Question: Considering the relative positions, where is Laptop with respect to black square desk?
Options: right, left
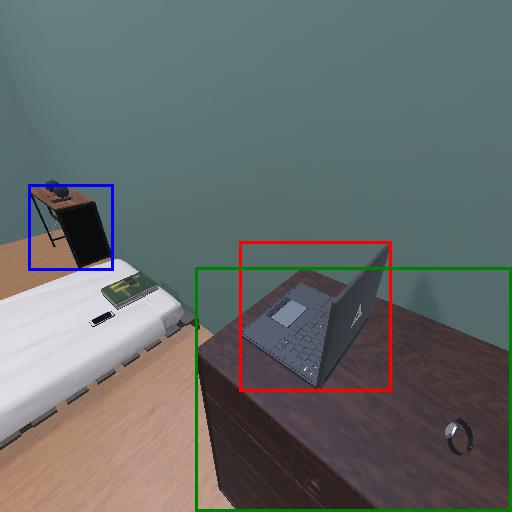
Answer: right